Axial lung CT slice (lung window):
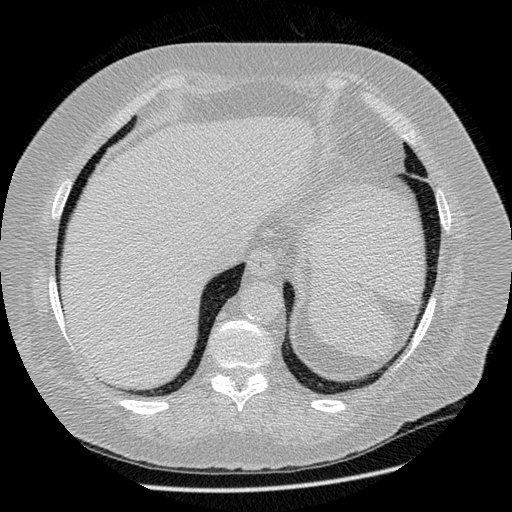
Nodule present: no